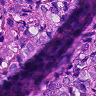
Metastatic tissue present: yes